Question: Count the number of objects in the diagram.
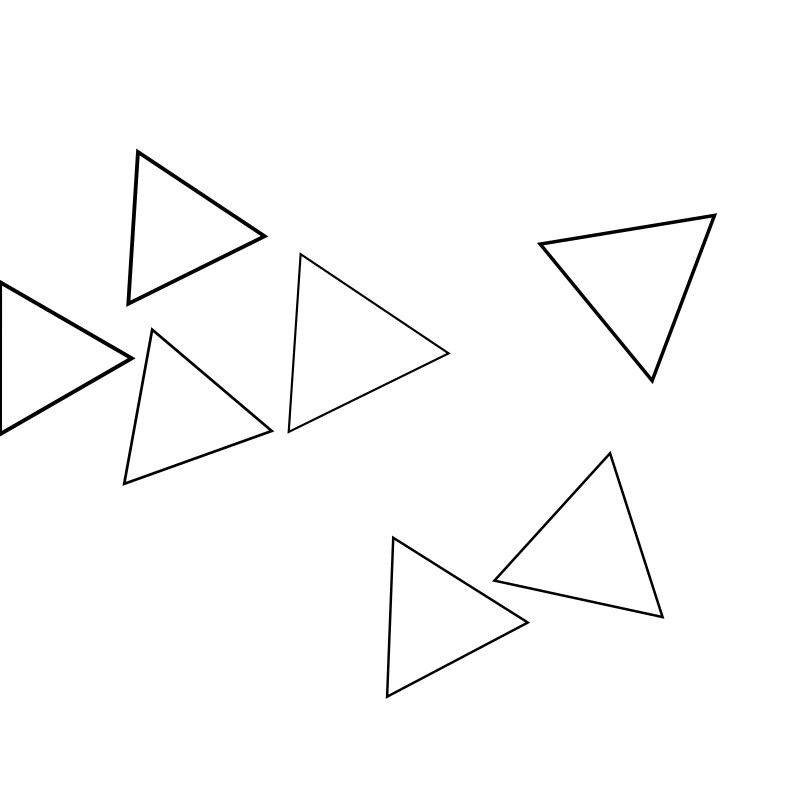
Answer: 7